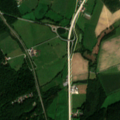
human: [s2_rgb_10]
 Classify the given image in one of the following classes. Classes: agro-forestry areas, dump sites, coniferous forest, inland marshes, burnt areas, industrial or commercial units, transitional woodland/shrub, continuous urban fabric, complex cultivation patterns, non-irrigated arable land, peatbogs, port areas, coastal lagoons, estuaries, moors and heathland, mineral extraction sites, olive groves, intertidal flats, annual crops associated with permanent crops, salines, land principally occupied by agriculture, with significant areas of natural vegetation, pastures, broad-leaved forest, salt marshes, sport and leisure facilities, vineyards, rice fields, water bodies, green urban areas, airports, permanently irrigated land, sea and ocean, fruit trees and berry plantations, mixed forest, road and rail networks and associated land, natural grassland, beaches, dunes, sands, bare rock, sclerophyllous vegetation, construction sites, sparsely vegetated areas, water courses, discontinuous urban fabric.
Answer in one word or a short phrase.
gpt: discontinuous urban fabric, pastures, broad-leaved forest